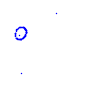
Particle: proton